Question: I have a normal set of data, density of current as a function of voltage J(V). My goal is to fit these data with a model. The problem is that my model is composed of transcendental equations, so that I can not write a function in terms of J and use 'lmfit', for instance. My model looks like this:
Please have a look at the image

Any ideas of how I could do it?
If I solve the sistem with 'fsolve' or similar, I would have to provide the parameters, so I don't know what to do.
I also tried to solve the sistem with 'Scypy', but it did not work..
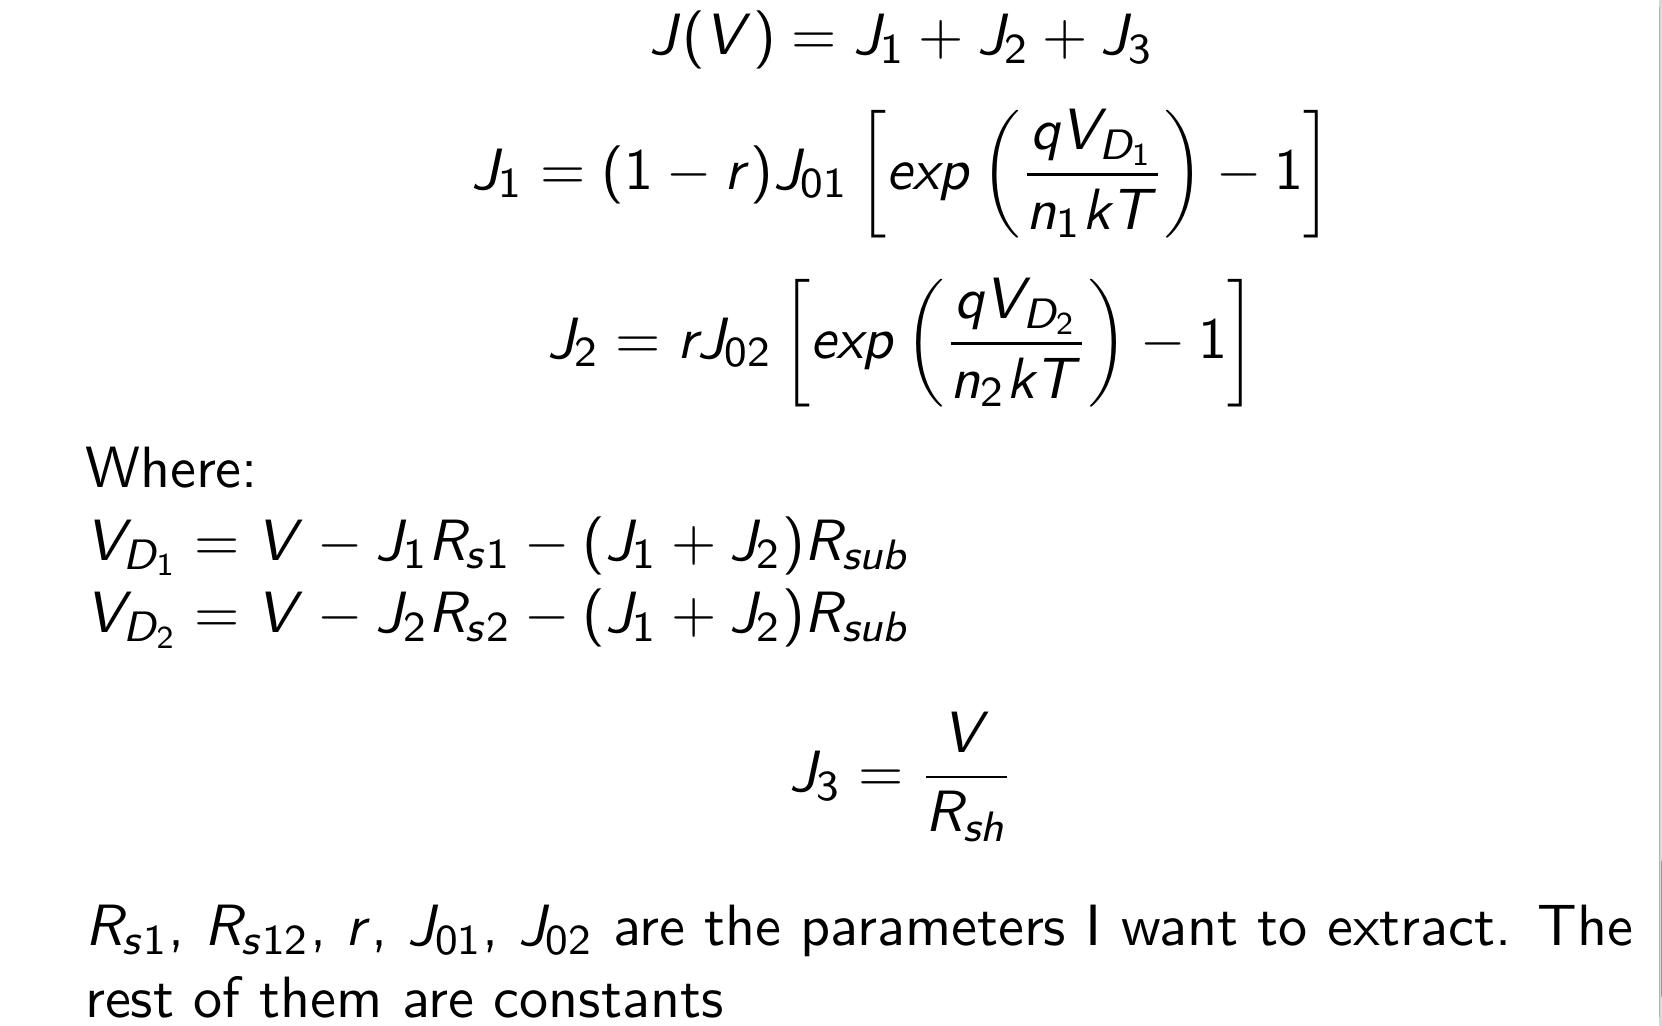
Answer: I'm not sure you will find a clean, easy way to do this -- please let us know if you do.
Since your functions are basically exponentials, you may find that taking a few iterations within the model function produces a stable, self-consistent result. That is, if values are "well behaved" so that the Voltage-drop perturbations (Vdn - V) are fairly small, taking a few loops to get to near-self-consistency might be sufficient.
Then again, since they are exponentials, for large positive values of V they are likely to diverge quickly.